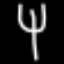
Label: fork